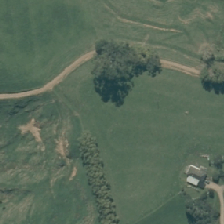
Land cover: broadleaved_indigenous_hardwood